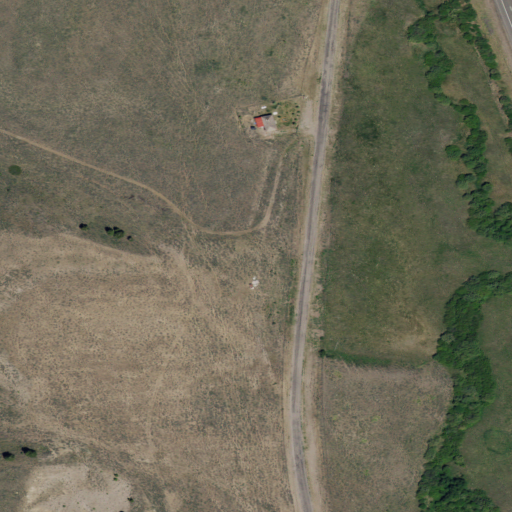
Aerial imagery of valley in Idaho named Thomas Draw containing shrub, open development, pasture, herbaceous wetlands, grassland, woody wetlands, medium intensity development, and low intensity development